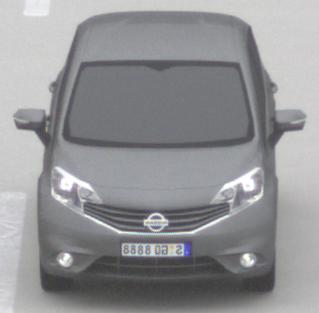
Make: Nissan
Model: Note 1.2
Detailed model: Note (E12) (10/13 - 12/16)
Model produced from: 2013/10
Model produced until: 2015/09
Doors: 5
Color: gray
Road condition: dry road
Daytime: midday
Contrast: low contrast